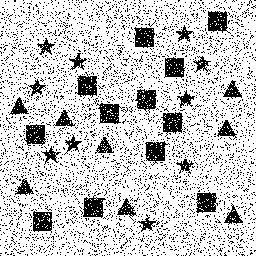
Squares: 12
Triangles: 8
Stars: 10
Total shapes: 30